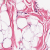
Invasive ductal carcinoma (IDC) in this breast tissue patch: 0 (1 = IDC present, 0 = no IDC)